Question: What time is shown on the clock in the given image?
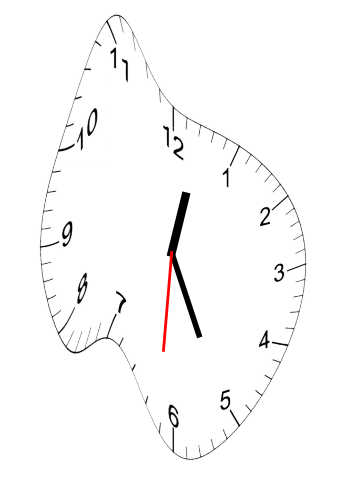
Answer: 12:25:31